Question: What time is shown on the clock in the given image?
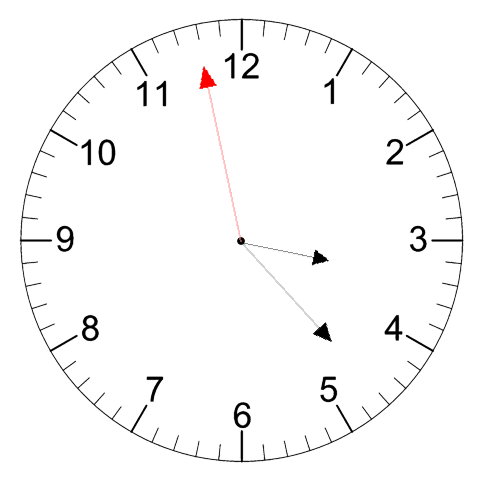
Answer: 03:22:58